Question: I'm currently using local notification to indicate incoming call from background mode. That's works fine, but this is what i see, when skype got a call in background mode:

So looks like it possible to show UIAlert from background and anybody can answer me how?
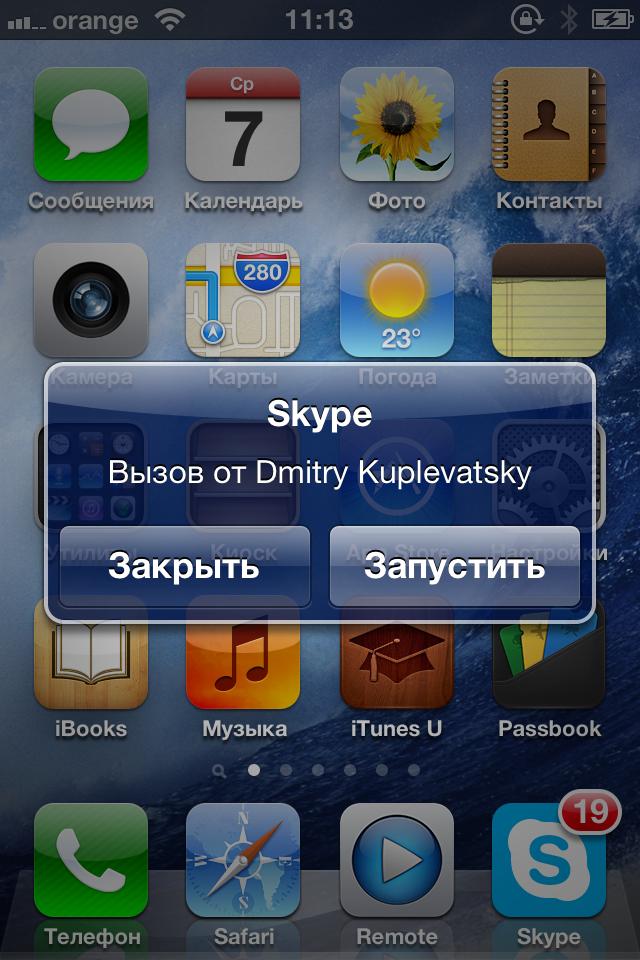
Answer: No you can not display an 'UIAlertView' from the background, but you can scheudule a <URL>.
Just set the <URL> to the current date and it will be displayed directly.